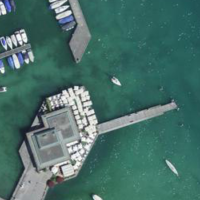
EUNIS habitat code: 53
Species observed at this site:
Vespula vulgaris